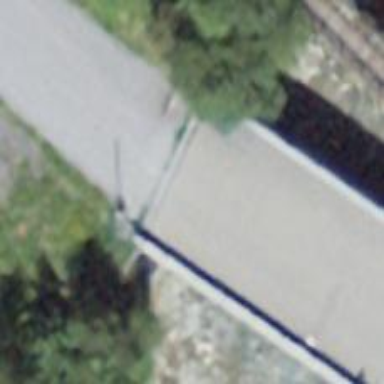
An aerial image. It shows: Service road on bridge.